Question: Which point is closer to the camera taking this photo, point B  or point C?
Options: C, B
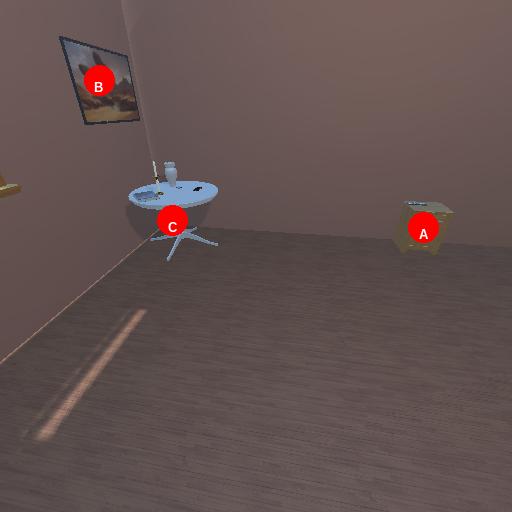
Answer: C